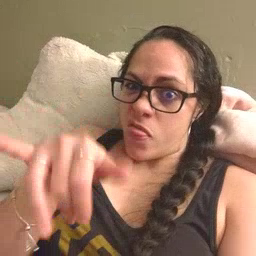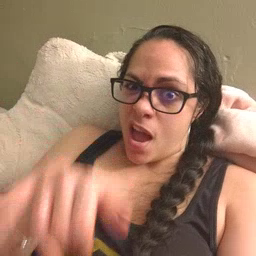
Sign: that